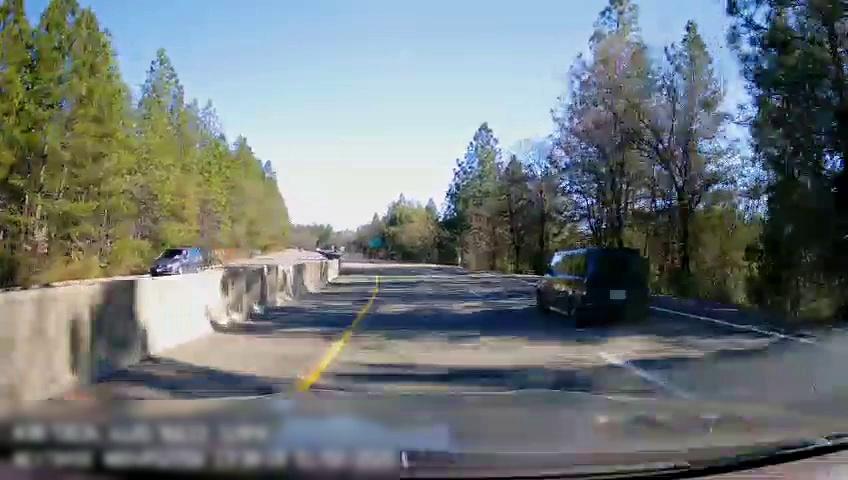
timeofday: Day
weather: Sunny
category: Drivable Space
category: Drivable Space
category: Vehicles | Car
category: Vehicles | SUV
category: Lanes | Current Lane
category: Lanes | Current Lane
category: Lanes | Alternate Lane
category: Traffic | Signs